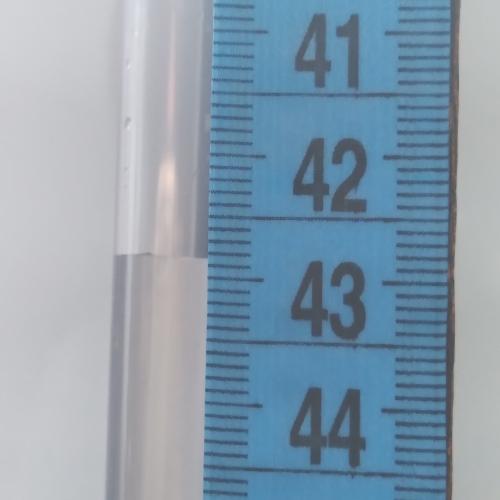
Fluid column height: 42.8 cm